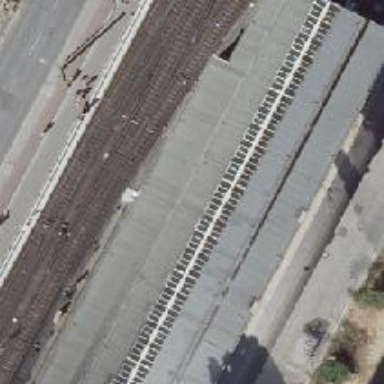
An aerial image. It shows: Yard meant for service. The rail tracks are electrified at the top.